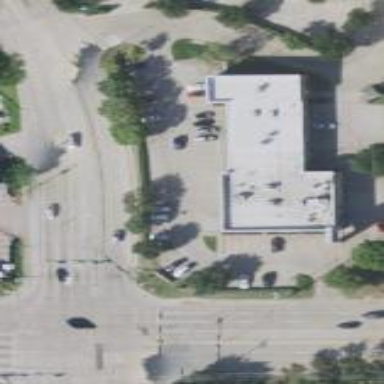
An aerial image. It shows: Retail area.